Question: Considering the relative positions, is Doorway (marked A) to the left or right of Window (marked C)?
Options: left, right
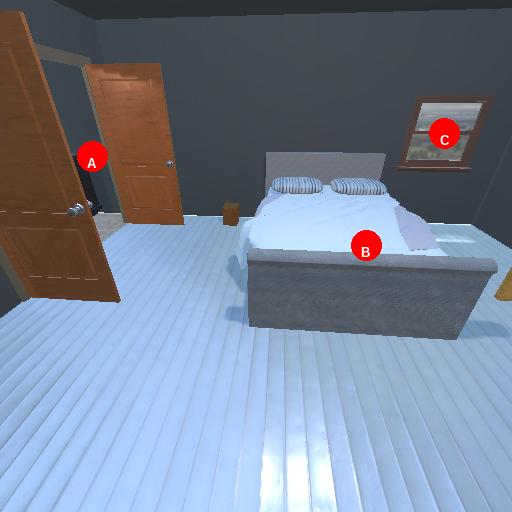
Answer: left